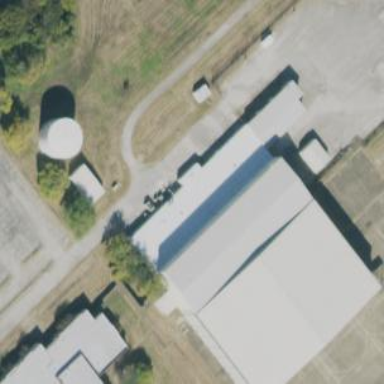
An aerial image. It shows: Hangar.